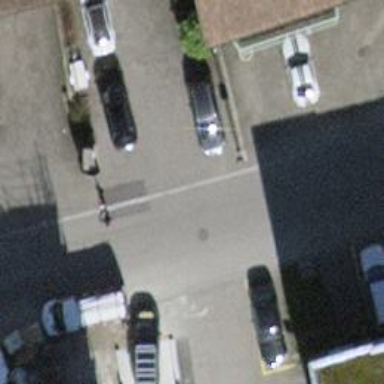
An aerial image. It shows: Parking aisle designated as service road.